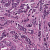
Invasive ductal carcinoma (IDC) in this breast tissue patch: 1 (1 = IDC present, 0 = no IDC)